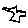
Label: hexagon